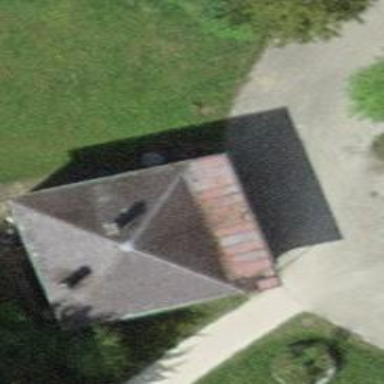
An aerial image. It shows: Bungalow with pyramidal roof shape.